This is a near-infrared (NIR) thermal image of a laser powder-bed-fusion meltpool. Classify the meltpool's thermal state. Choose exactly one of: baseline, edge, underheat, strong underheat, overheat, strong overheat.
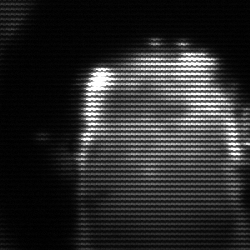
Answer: baseline